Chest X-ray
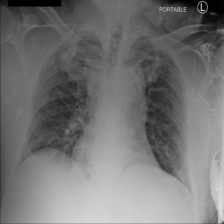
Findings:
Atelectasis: negative
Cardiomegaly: negative
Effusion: negative
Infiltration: negative
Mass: negative
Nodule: negative
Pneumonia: negative
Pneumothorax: negative
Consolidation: negative
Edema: negative
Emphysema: negative
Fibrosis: negative
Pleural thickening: negative
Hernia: negative